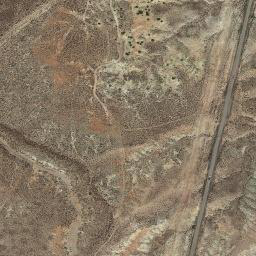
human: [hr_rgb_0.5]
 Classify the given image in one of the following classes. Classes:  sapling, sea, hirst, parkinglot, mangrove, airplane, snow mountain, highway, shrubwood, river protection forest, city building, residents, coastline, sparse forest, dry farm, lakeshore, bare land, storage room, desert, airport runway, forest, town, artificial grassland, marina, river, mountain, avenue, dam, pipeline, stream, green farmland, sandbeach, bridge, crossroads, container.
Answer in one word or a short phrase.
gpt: mountain